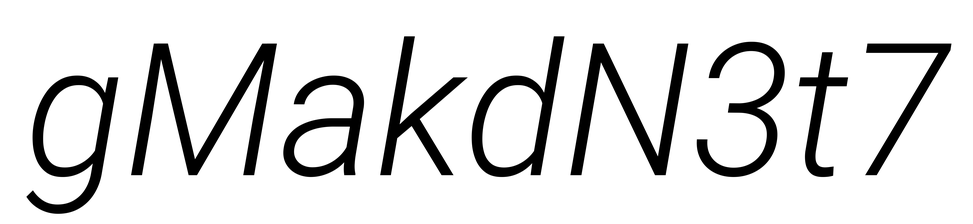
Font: Roboto-Italic_Light_Italic